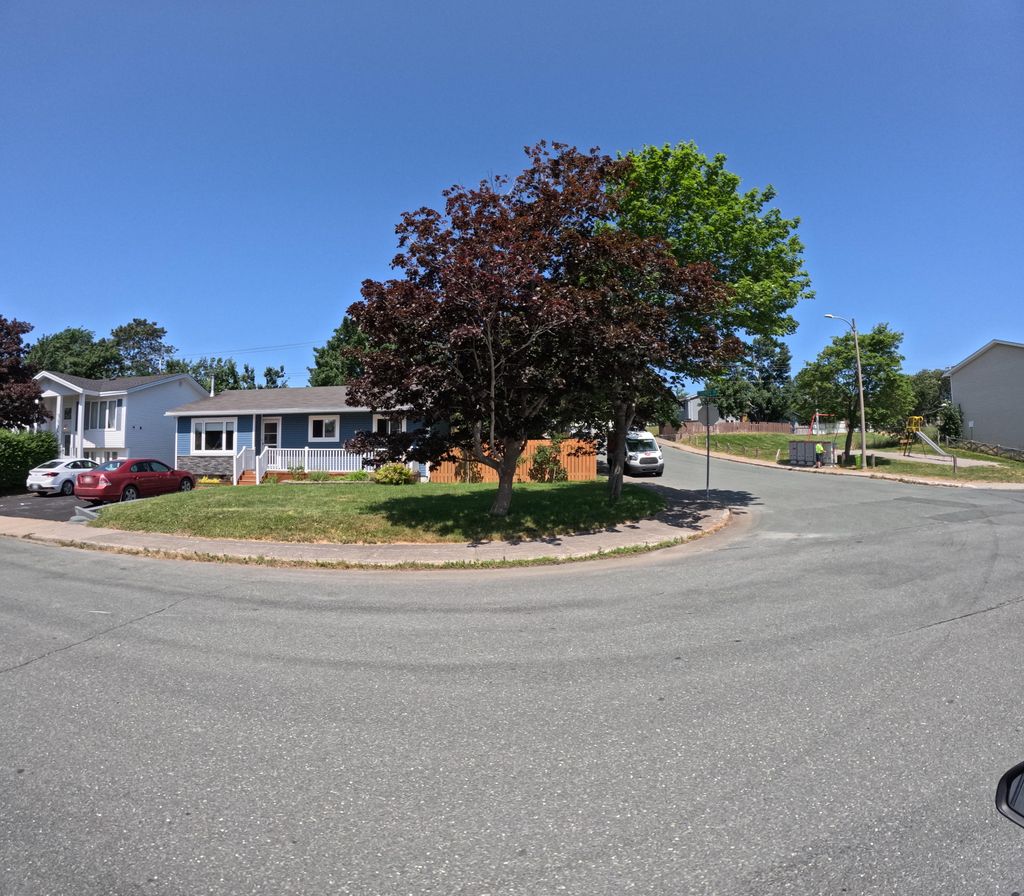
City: st_johns